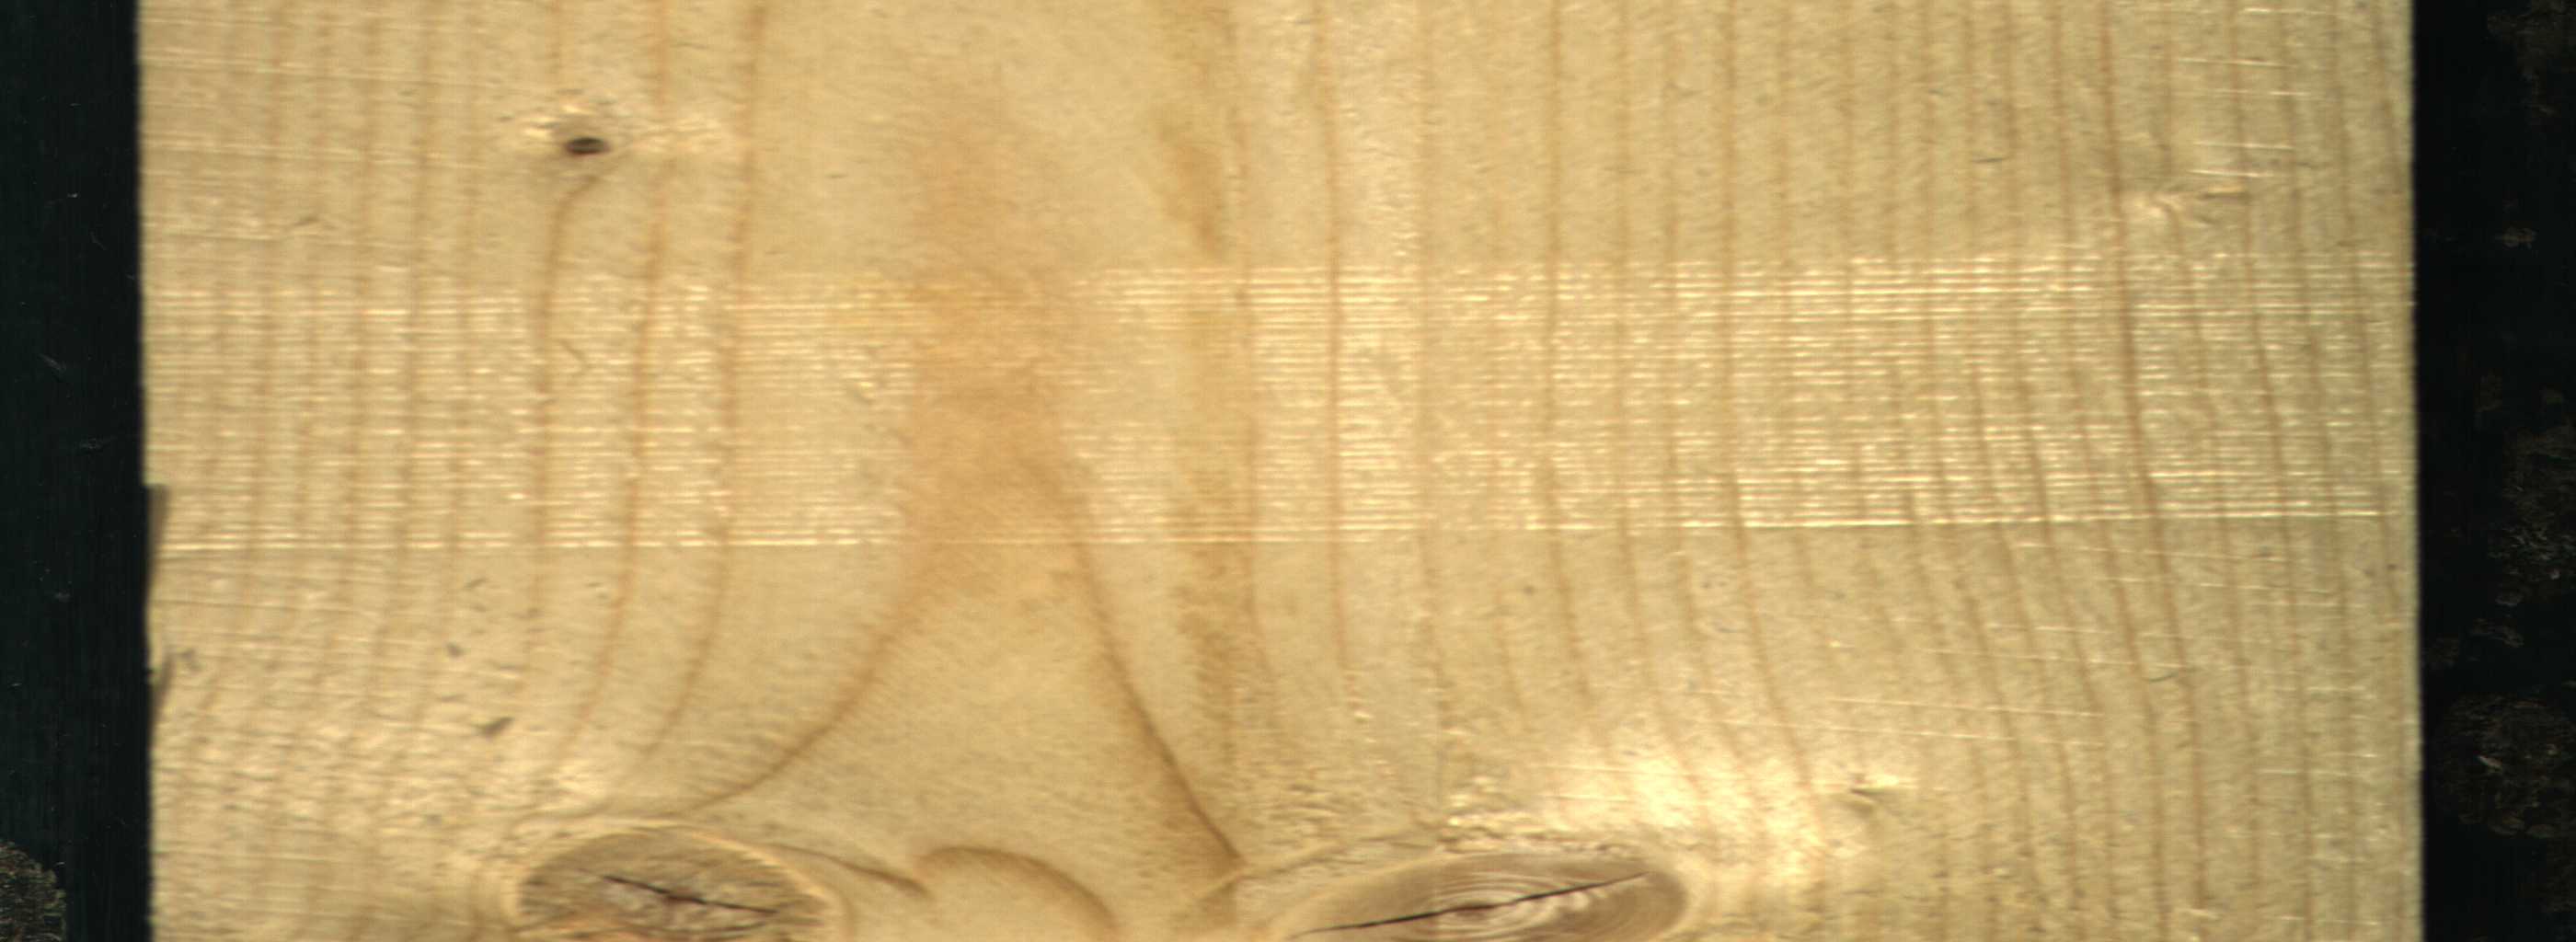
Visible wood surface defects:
knot_with_crack
knot_with_crack
Dead_Knot